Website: lowes
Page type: billing-address
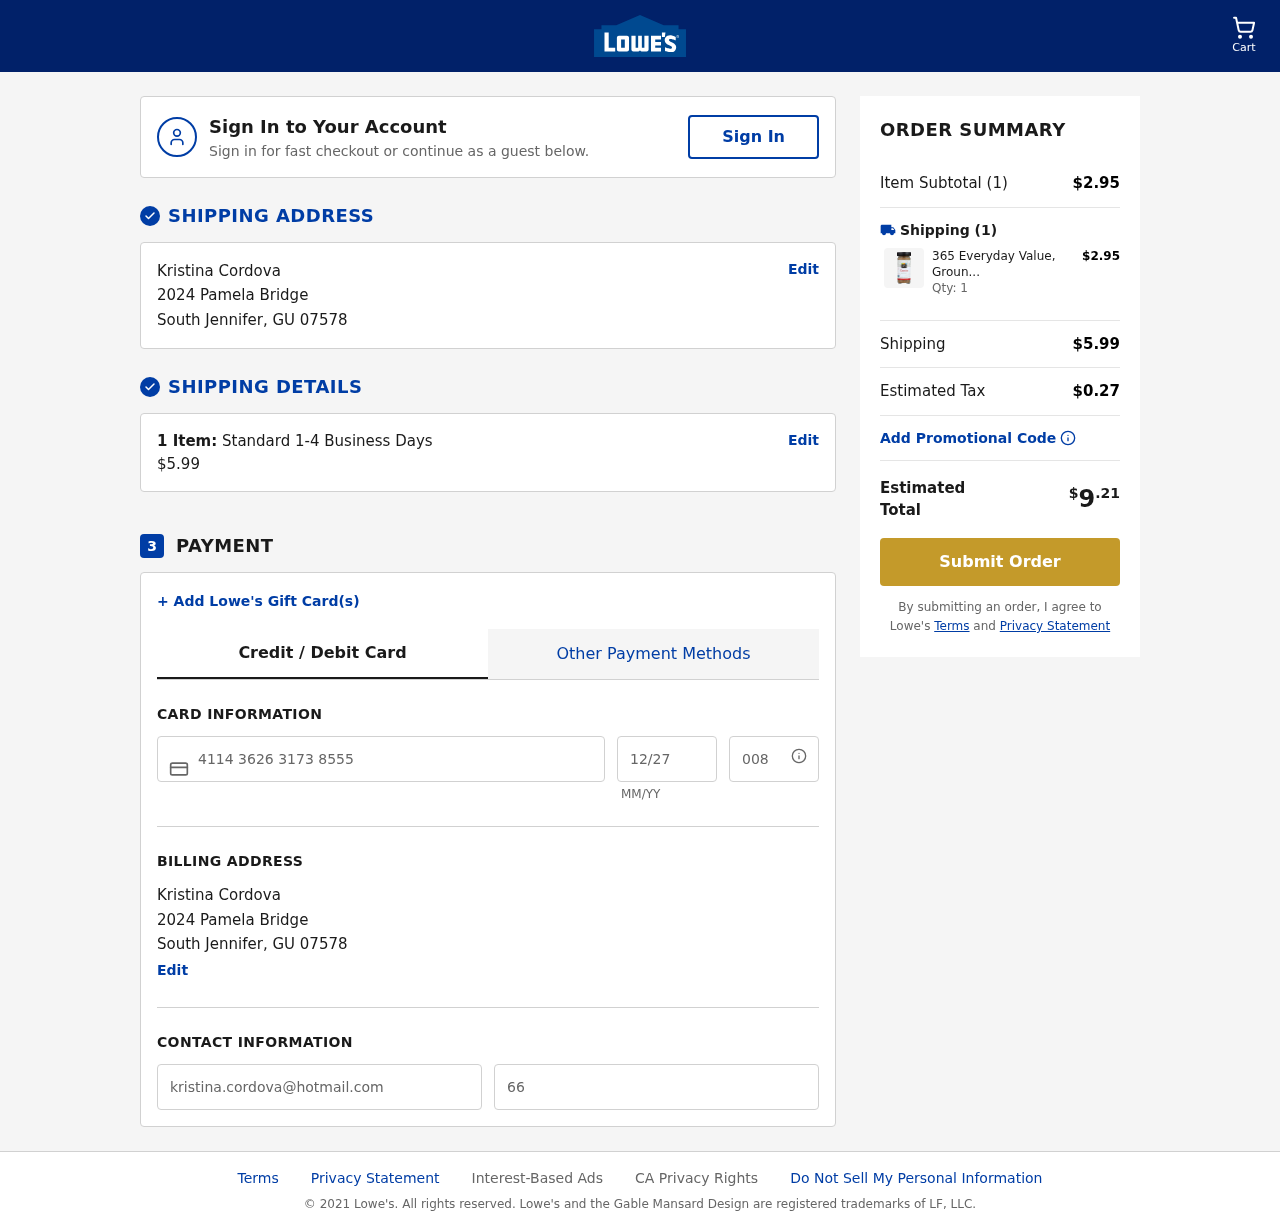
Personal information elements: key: PII_CARD_CVV
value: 008
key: PII_CARD_EXPIRY
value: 12/27
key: PII_CARD_NUMBER
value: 4114 3626 3173 8555
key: PII_CITY
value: South Jennifer
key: PII_EMAIL
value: kristina.cordova@hotmail.com
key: PII_FULLNAME
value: Kristina Cordova
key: PII_PHONE
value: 6612525447
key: PII_POSTCODE
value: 07578
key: PII_STATE_ABBR
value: GU
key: PII_STREET
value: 2024 Pamela Bridge
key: PII_FULLNAME2
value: Kristina Cordova
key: PII_STREET2
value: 2024 Pamela Bridge
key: PII_CITY2
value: South Jennifer
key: PII_STATE_ABBR2
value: GU
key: PII_POSTCODE2
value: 07578
Product elements: key: PRODUCT1_NAME
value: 365 Everyday Value, Ground Cumin, 1.52 oz
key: PRODUCT1_PRICE
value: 2.95
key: PRODUCT1_QUANTITY
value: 1
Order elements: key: ORDER_NUM_ITEMS
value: Cart
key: ORDER_NUM_ITEMS
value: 1 Item:
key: ORDER_NUM_ITEMS
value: Item Subtotal (1)
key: ORDER_SHIPPING_COST
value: $5.99
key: ORDER_SUBTOTAL
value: $2.95
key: ORDER_TAX
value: $0.27
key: ORDER_TOTAL
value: $9.21